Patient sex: M
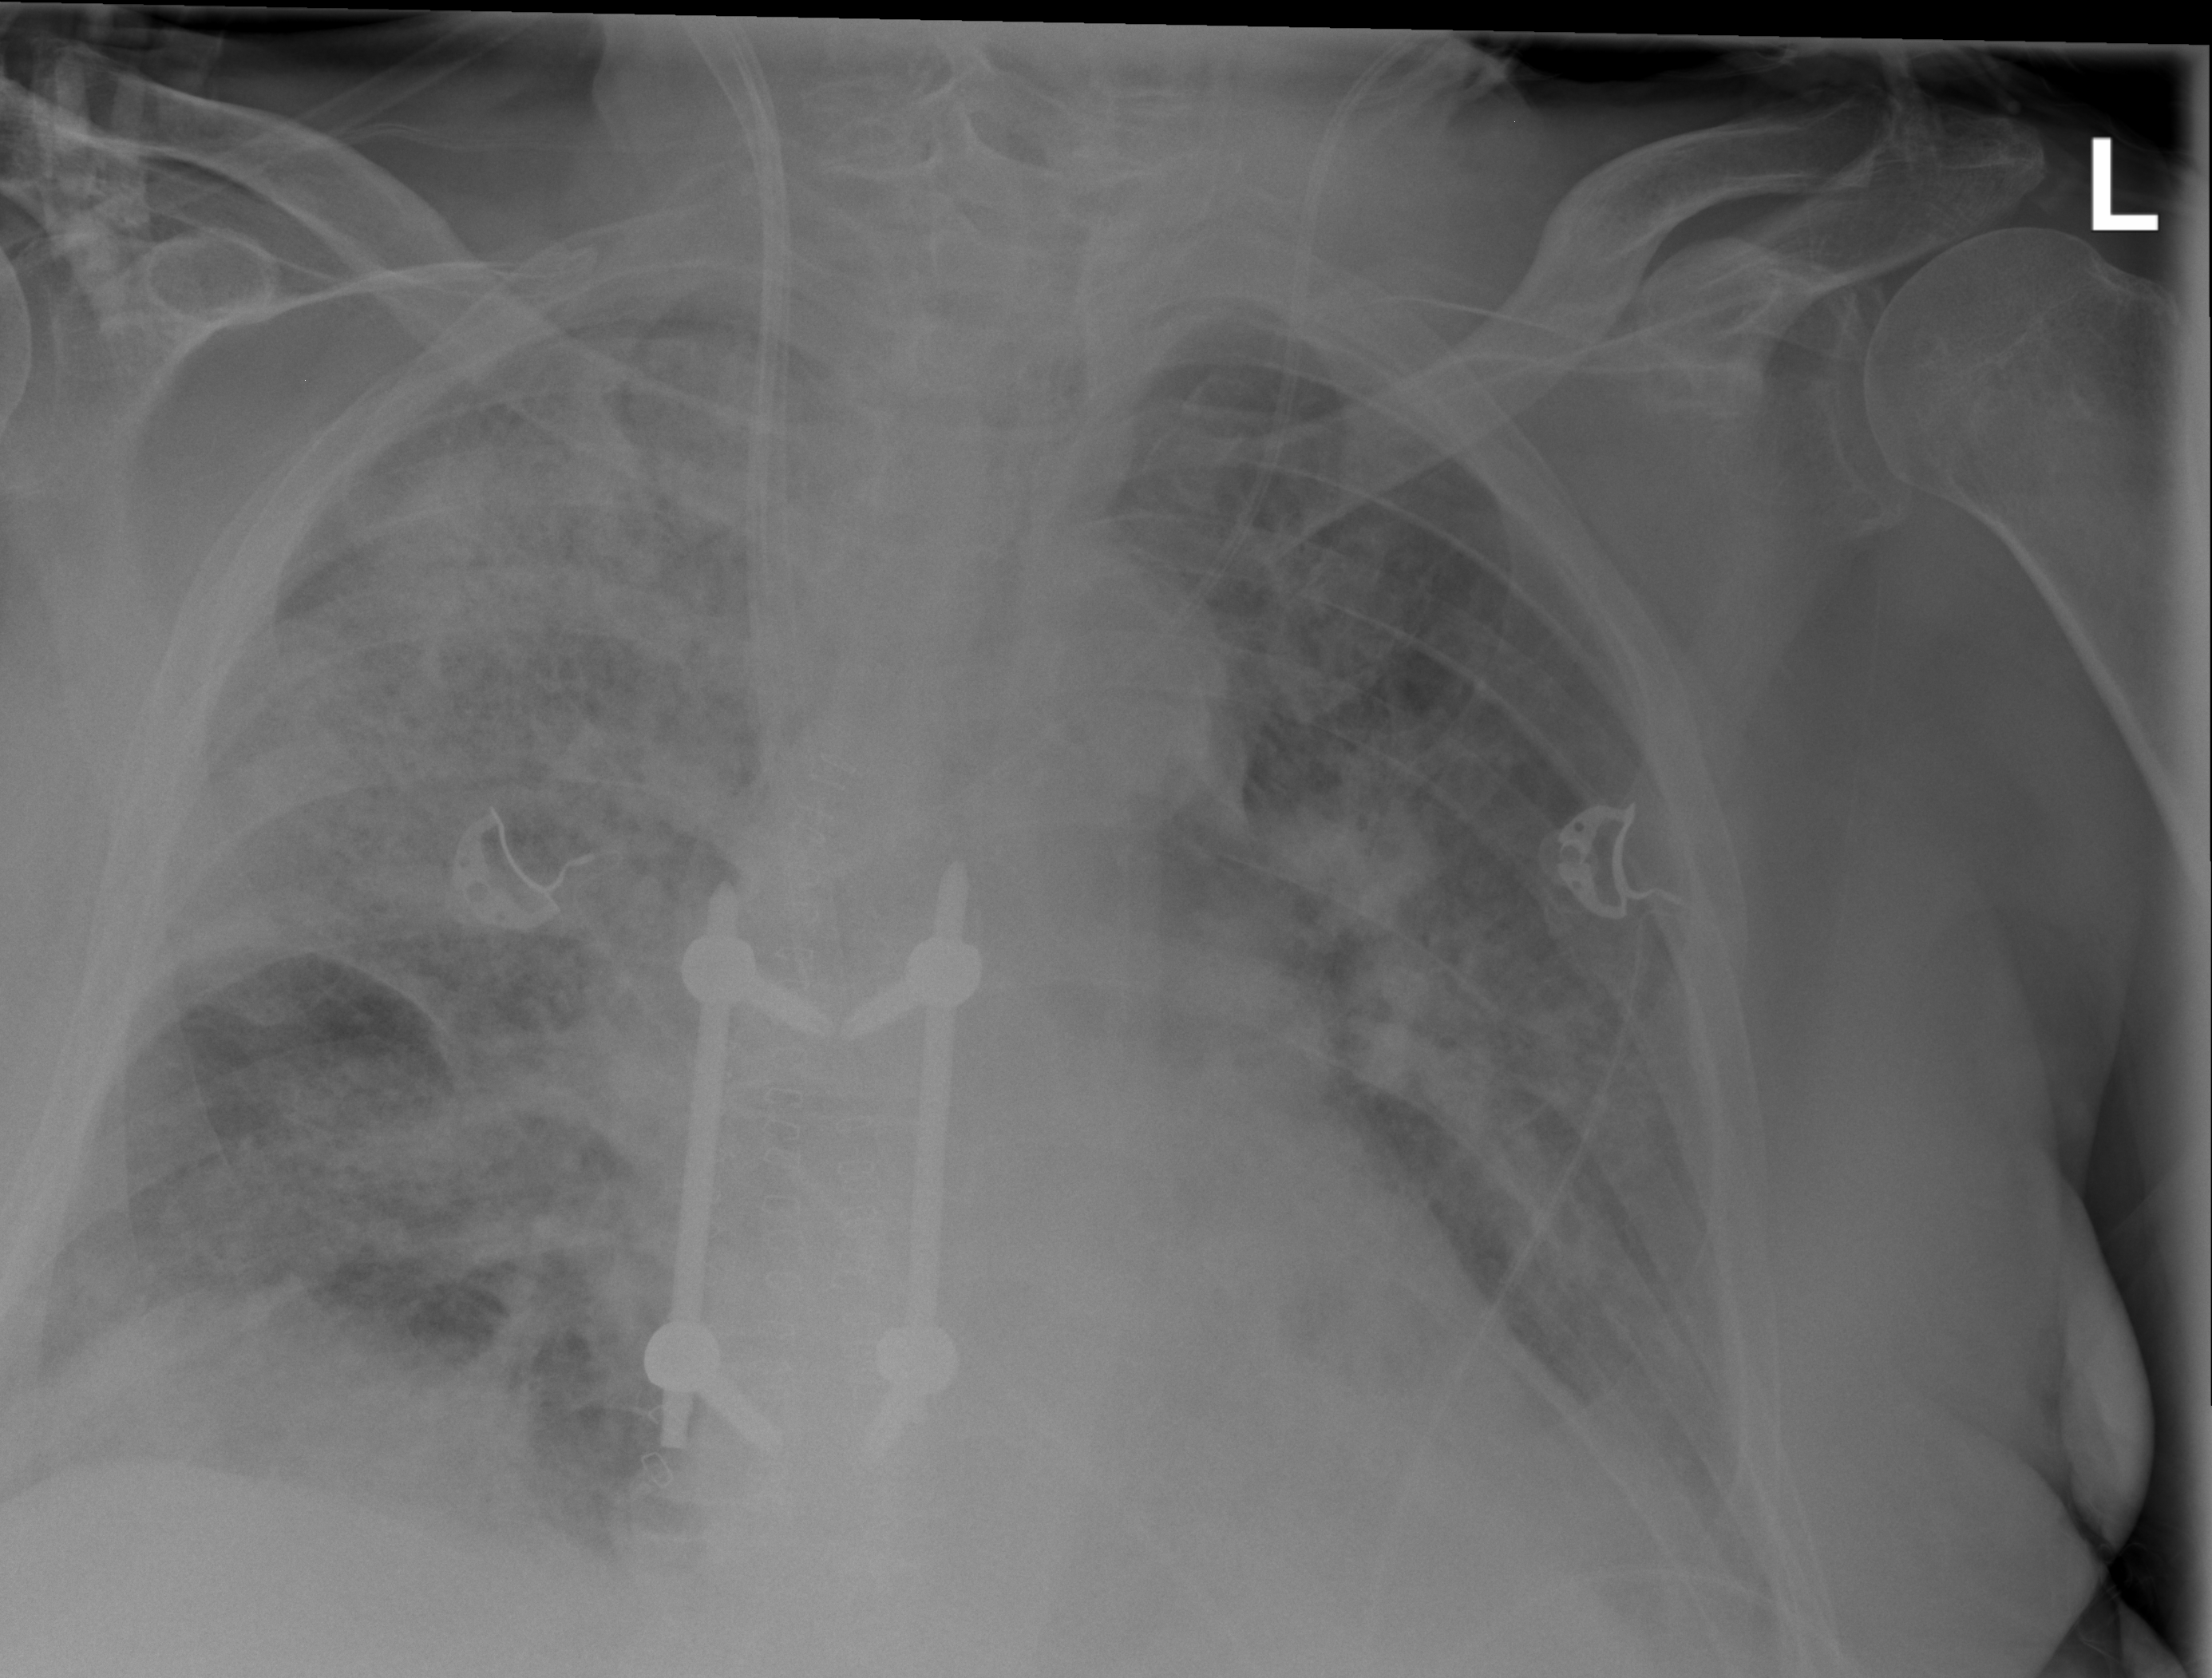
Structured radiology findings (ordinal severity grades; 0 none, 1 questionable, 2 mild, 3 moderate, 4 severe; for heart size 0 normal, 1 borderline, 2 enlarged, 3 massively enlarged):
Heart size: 1
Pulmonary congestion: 2
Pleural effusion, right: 0
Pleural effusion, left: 2
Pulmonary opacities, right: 3
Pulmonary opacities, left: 3
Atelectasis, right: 0
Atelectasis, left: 2